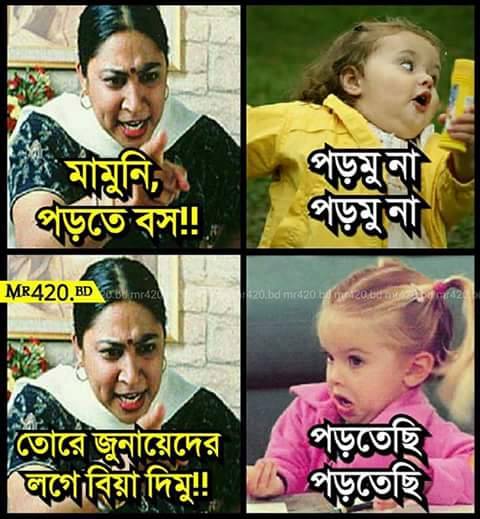
Caption: মামুনি, পড়তে বস! পড়মু না পড়মু না তোরে জুনায়েদের লগে বিয়া দিমু!! পড়তেছি পড়তেছি
Label: hate